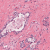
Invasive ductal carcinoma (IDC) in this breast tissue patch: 0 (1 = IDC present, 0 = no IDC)